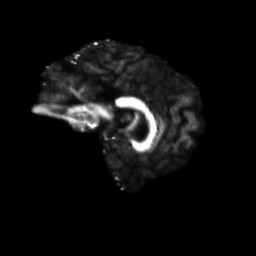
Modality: FA
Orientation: sagittal
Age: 68
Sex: male
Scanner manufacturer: siemens
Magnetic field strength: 3 T
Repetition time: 4.71 s
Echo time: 0.0906 s